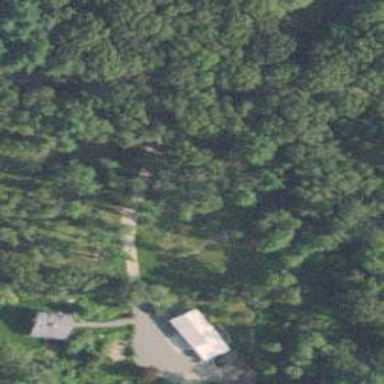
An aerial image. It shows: Driveway.